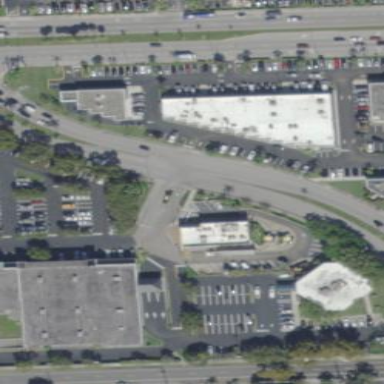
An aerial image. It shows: Sidewalk.